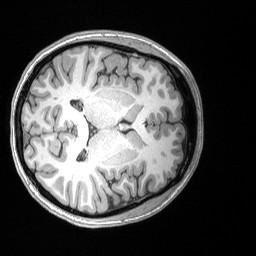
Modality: T1w
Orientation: axial
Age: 22
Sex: female
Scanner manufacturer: siemens
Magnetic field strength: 3 T
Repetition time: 2.53 s
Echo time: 0.00164 s